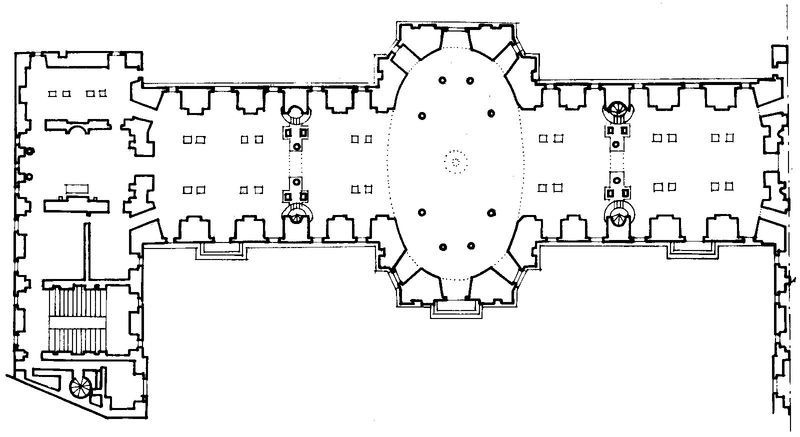
Titel: Hofbibliothek in Wien
Künstler: Johann Bernhard Fischer von Erlach
Standort: Wien, Hofbibliothek (EU - AUT)
Schlagwörter: flügel, weiß, fenster, schwarz, stühle, säulen, zeichnung, gebäude, haus, schloss, architektur, kirche, oval, linien, platz, rad, treppe, treppen, schmal, halle, innenhof, draufsicht, treppenhaus, plan, zentrum, wendeltreppe, grundriss, nischen, zentralbau, seitenflügel